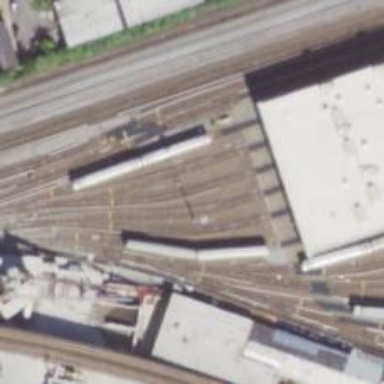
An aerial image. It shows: Electrified railway yard with rails.